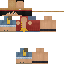
A male human skin with medium skin, wearing brown long hair dressed in a blue hoodie and black shorts, featuring a closed mouth.